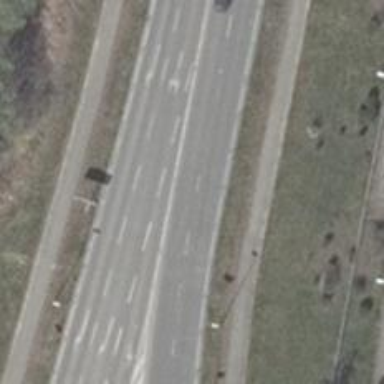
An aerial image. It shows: Tertiary road with asphalt surface and lane markings. There are sidewalks on both sides and separate cycle track.